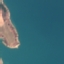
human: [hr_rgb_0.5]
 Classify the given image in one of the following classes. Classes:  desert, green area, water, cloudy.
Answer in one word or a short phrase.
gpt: water